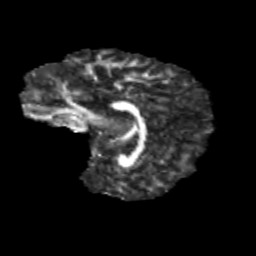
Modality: FA
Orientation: sagittal
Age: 13
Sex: female
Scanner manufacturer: siemens
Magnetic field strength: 3 T
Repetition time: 3.8 s
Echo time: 0.07 s